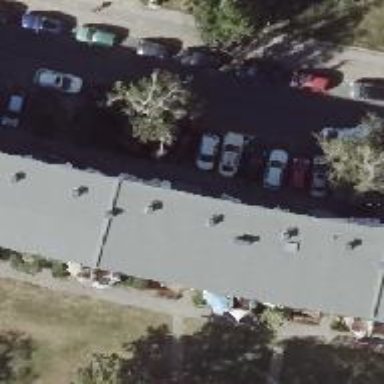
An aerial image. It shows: Building with apartments and flat roof.